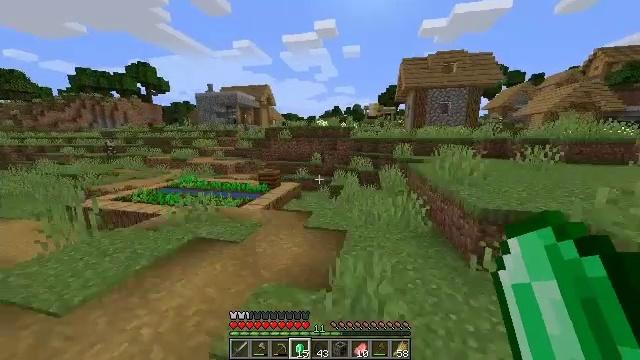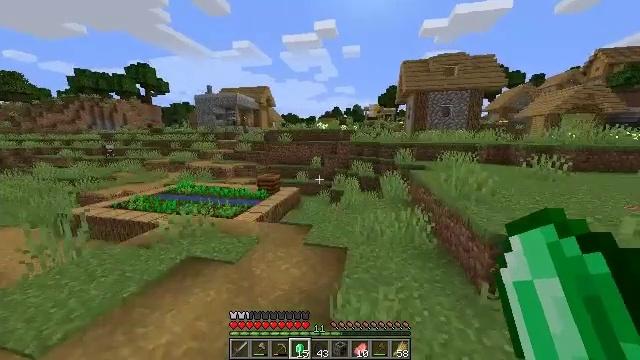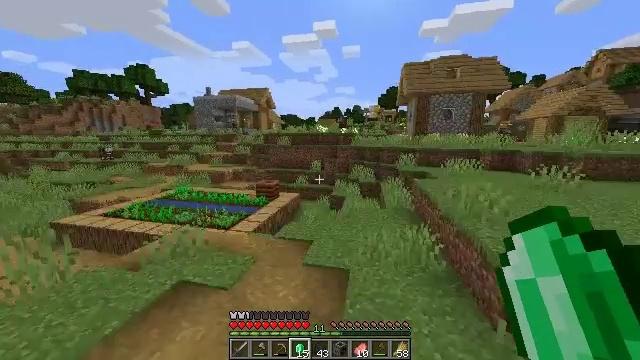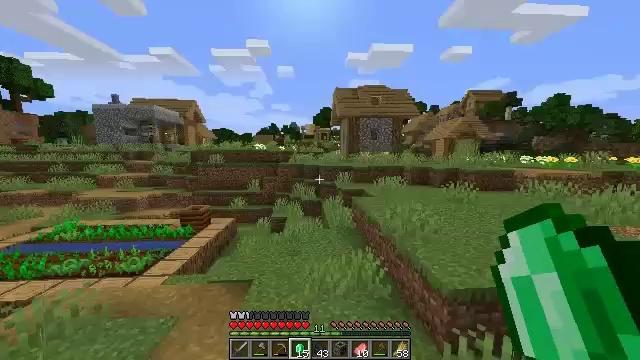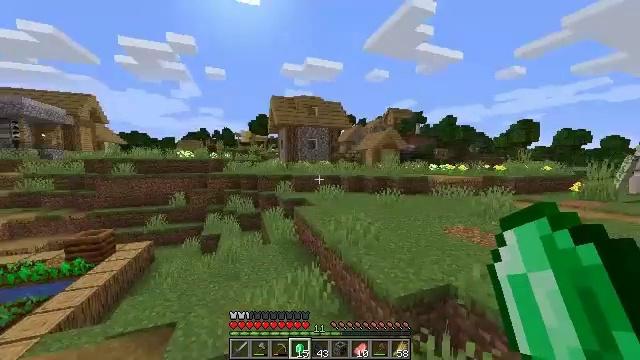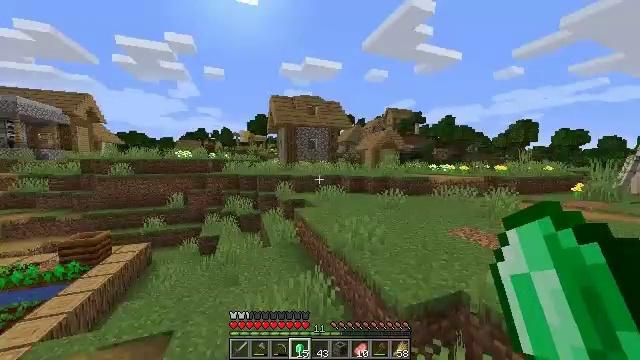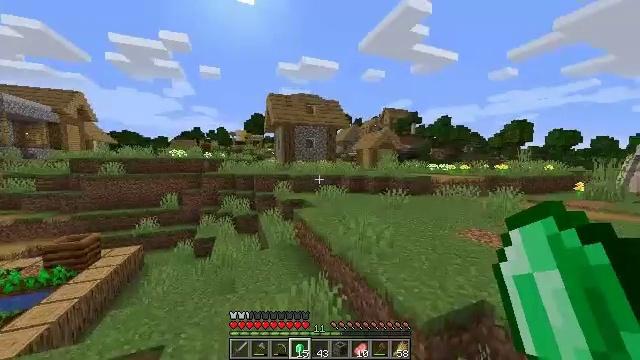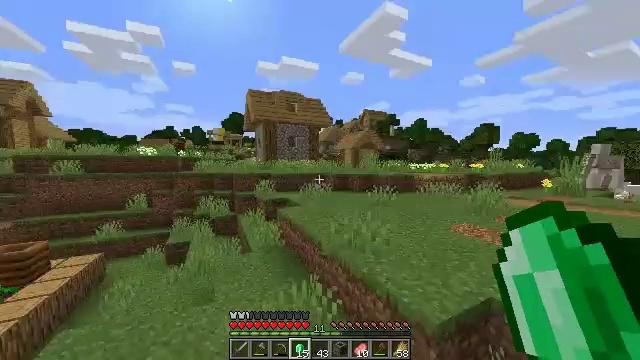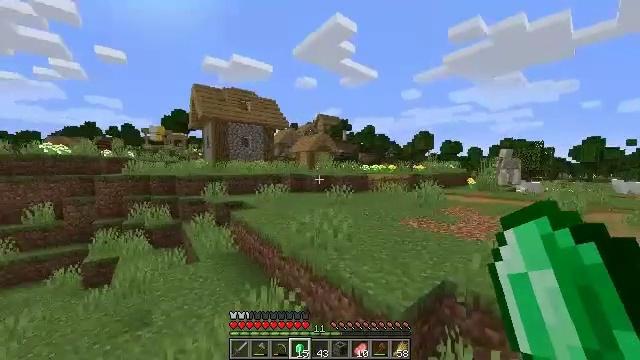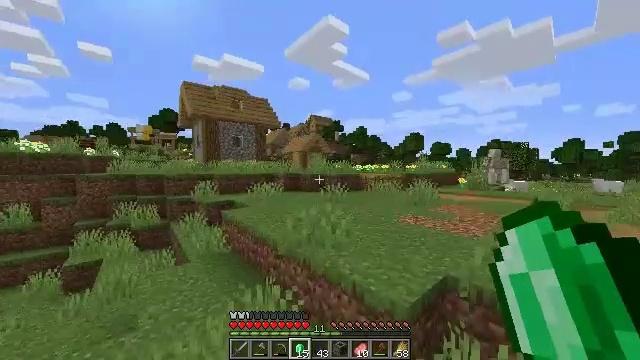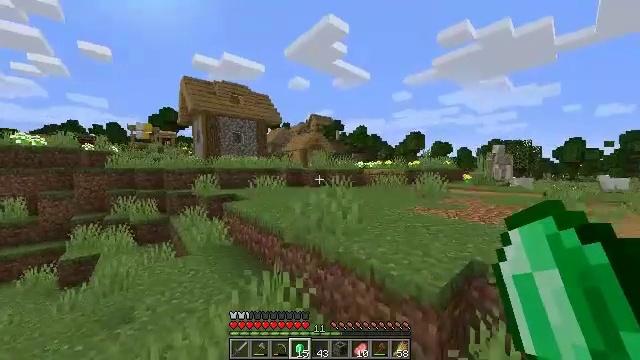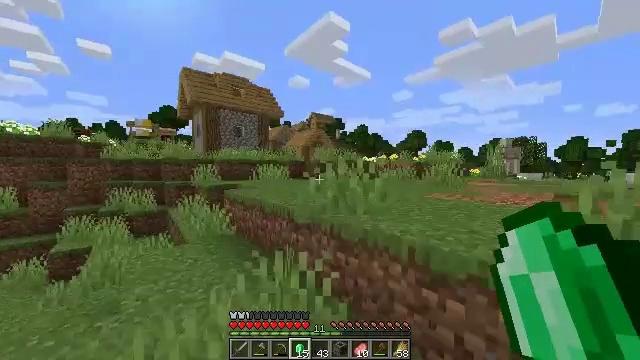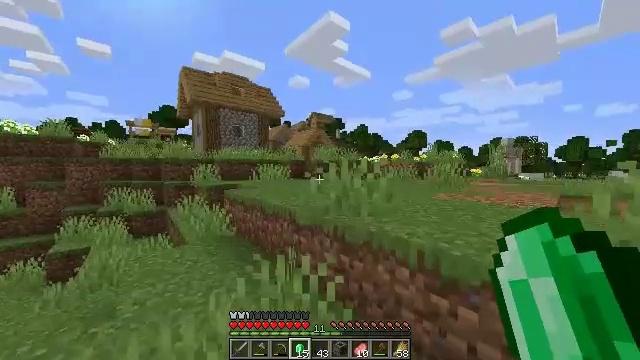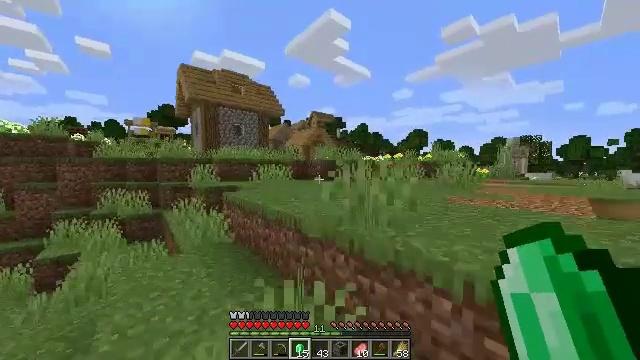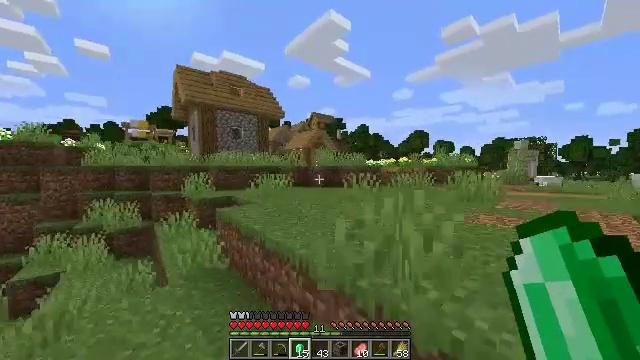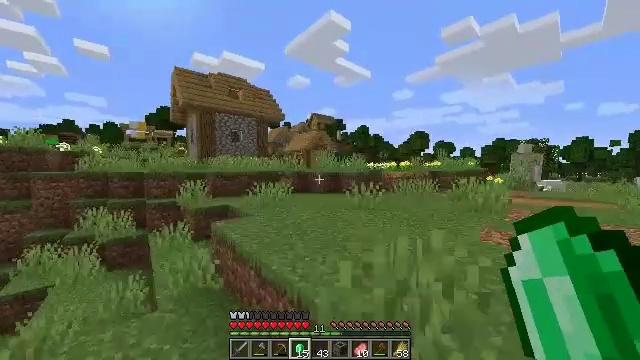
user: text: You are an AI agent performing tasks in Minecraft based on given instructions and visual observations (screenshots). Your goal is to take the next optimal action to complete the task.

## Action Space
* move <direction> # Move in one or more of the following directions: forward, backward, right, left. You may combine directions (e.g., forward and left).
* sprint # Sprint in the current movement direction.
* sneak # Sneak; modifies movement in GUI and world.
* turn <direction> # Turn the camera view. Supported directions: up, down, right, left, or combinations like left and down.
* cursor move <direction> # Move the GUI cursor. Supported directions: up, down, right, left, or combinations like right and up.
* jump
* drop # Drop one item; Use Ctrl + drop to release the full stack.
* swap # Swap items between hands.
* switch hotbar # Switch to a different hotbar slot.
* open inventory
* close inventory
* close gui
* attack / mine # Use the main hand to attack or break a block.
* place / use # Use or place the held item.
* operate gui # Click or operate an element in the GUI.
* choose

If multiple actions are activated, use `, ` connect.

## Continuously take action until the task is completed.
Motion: motion action
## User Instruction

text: Attack the grindstone to break it.
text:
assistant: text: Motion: move forward, jump
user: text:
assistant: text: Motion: move forward, jump
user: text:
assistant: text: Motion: move forward, turn right and up, jump
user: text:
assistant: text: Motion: move forward, turn right and up, jump
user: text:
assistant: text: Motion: move forward, jump
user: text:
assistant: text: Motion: move forward, jump
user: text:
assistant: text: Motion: move forward, turn right
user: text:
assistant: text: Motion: move forward, turn right
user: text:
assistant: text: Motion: move forward, turn right
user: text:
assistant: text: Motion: move forward
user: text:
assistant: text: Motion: move forward
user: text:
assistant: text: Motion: move forward
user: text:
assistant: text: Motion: move forward
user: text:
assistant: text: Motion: move forward, jump
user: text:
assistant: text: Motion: move forward, jump
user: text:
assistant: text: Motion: move forward, jump
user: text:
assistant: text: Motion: move forward, jump
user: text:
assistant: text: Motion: move forward, jump
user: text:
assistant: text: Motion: move forward, jump
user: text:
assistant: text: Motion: move forward, jump
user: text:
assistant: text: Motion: move forward, jump
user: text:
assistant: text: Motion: move forward, jump
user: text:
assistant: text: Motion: move forward, turn left and down, jump
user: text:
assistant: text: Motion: move forward, turn down, jump
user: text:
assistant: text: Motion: move forward, jump
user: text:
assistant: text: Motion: move forward, jump
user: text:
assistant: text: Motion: move forward, turn left and down, jump
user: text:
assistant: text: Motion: move forward, turn left and down, jump
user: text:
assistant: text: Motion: move forward, turn left and down
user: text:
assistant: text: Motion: move forward, turn left